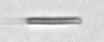
Label: fiber